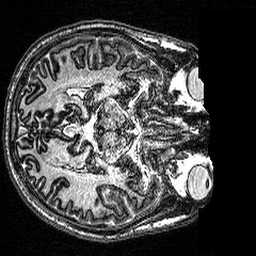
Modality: MP2RAGE
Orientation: axial
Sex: male
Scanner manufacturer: siemens
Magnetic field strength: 3 T
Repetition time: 5 s
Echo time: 0.00292 s